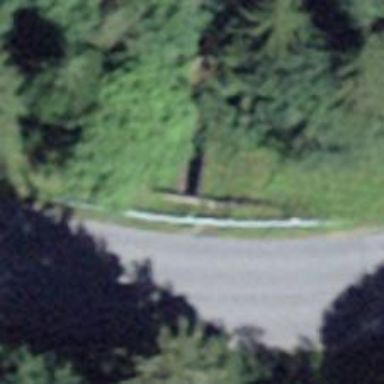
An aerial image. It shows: Culvert tunnel.